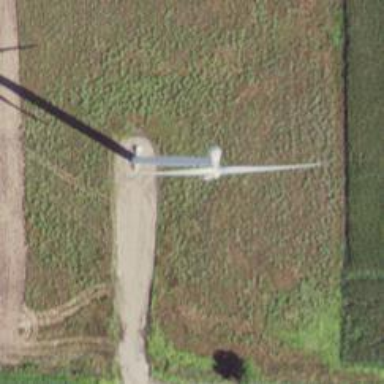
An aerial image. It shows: Wind generator with horizontal axis. The generator is wind turbine.